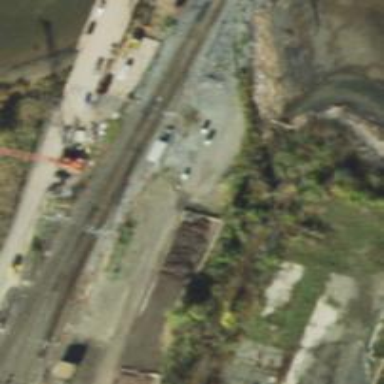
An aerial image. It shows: Railway crossover.